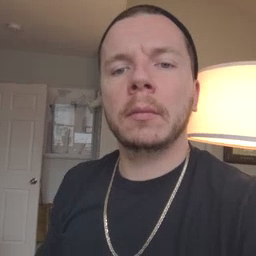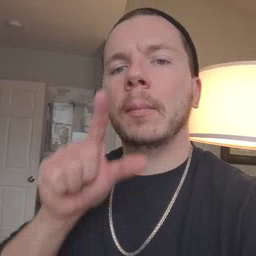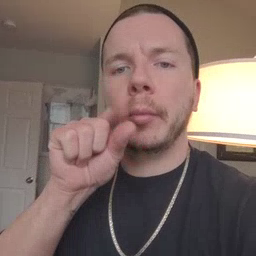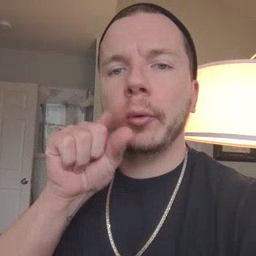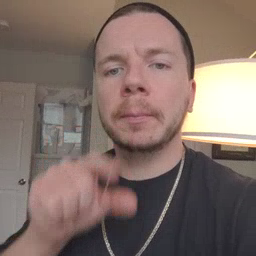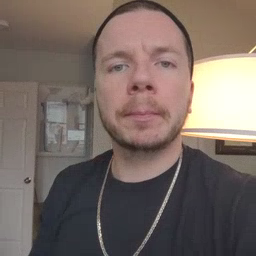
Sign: bird